Question: I want to add to mysql database values which i entered in datagrid view.

To delete currently selected ID i use this code.
'''
Dim reader As MySqlDataReader
Try
SqlConn.Open()
Dim query As String
query = "delete from where id='" & DataGridView1.CurrentRow.Index & "'"
Dim command As New MySqlCommand
command = New MySqlCommand(query, SqlConn)
reader = command.ExecuteReader
MessageBox.Show("Data deleted")
ucitaj()
SqlConn.Close()
Catch ex As MySqlException
MessageBox.Show(ex.Message)
Finally
SqlConn.Dispose()
End Try
'''
But how to add directly from data grid view. I enter the values on the empty field and when i click add i want to add it . I know to add in mysql database i need to use this query
'''
query = "insert into base (id, Username, password, Link) values(Which ones ?)"
'''
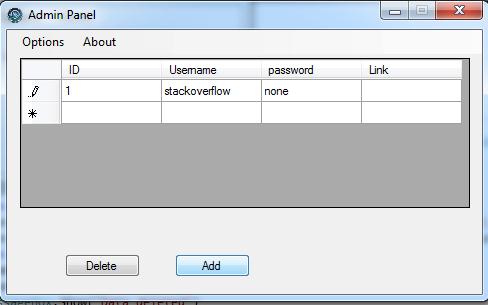
Answer: this is just quick and dirty. in fact you should do this parameterized
you just have to select it so currentrow is not nothing
'''
If Not DataGridView1.CurrentRow Is Nothing Then
Dim id As Integer = DataGridView1.CurrentRow.Cells("ID").Value
Dim username As String = DataGridView1.CurrentRow.Cells("username").Value
Dim pw As String = DataGridView1.CurrentRow.Cells("password").Value
Dim link As String = DataGridView1.CurrentRow.Cells("Link").Value
Dim sqlstr As String = "insert into base (id, Username, password, Link) values(" & id & "," & username & "," & pw & "," & link & ")"
'your code
End If
'''